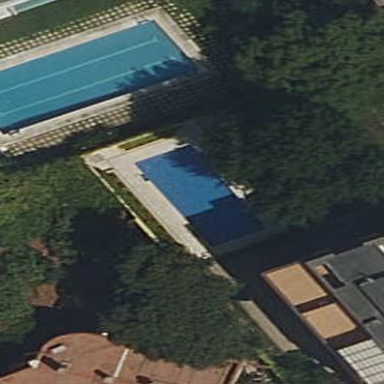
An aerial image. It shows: Swimming pool located in leisure land.